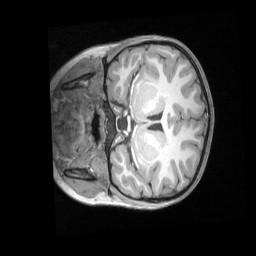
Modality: T1w
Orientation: coronal
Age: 7
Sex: female
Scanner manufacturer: siemens
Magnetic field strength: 3 T
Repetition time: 2.53 s
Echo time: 0.00164 s